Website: apple
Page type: address-validator
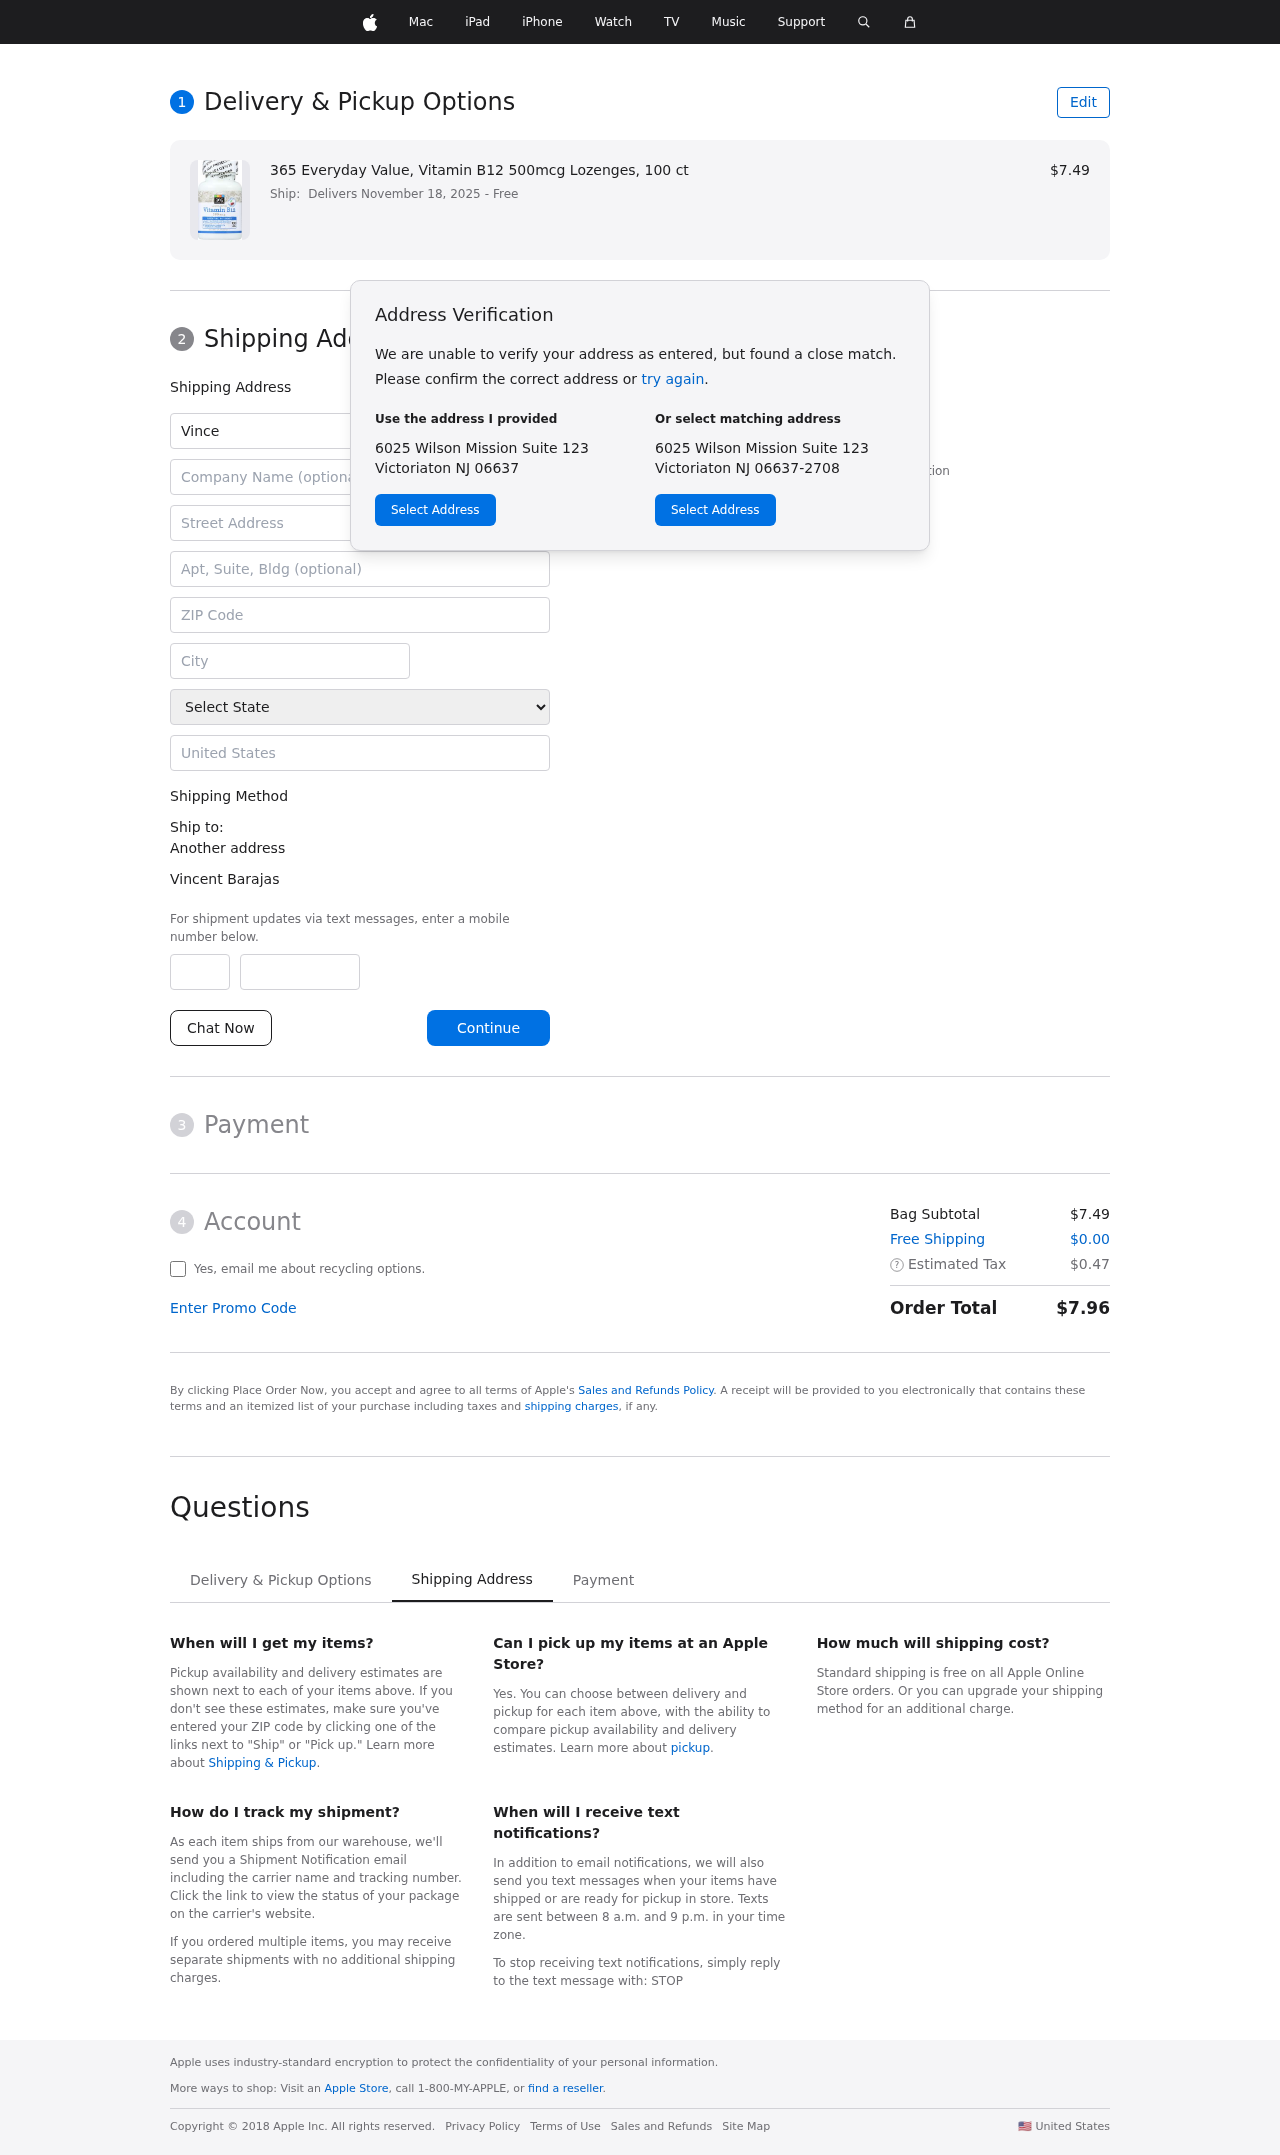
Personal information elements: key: PII_CITY
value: Victoriaton
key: PII_COUNTRY
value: United States
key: PII_FIRSTNAME
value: Vincent
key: PII_FULLNAME
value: Vincent Barajas
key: PII_LASTNAME
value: Barajas
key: PII_PHONE_AREA
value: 919
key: PII_PHONE_SUFFIX
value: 5247
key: PII_POSTCODE
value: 06637
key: PII_STATE
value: New Jersey
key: PII_STREET
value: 6025 Wilson Mission Suite 123
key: PII_CITY_STATE_ZIP
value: Victoriaton NJ 06637
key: PII_STATE_ABBR
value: NJ
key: PII_POSTCODE_FULL
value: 06637
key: PII_POSTCODE_NUMERIC
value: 6637
Product elements: key: PRODUCT1_NAME
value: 365 Everyday Value, Vitamin B12 500mcg Lozenges, 100 ct
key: PRODUCT1_PRICE
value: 7.49
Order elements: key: ORDER_DELIVERY_DATE
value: Delivers November 18, 2025
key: ORDER_SUBTOTAL
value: $7.49
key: ORDER_SHIPPING_COST
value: $0.00
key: ORDER_TAX
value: $0.47
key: ORDER_TOTAL
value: $7.96